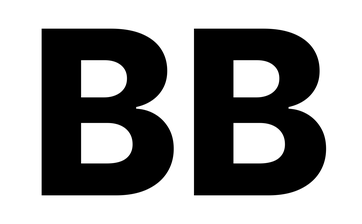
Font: Inter_ExtraBold